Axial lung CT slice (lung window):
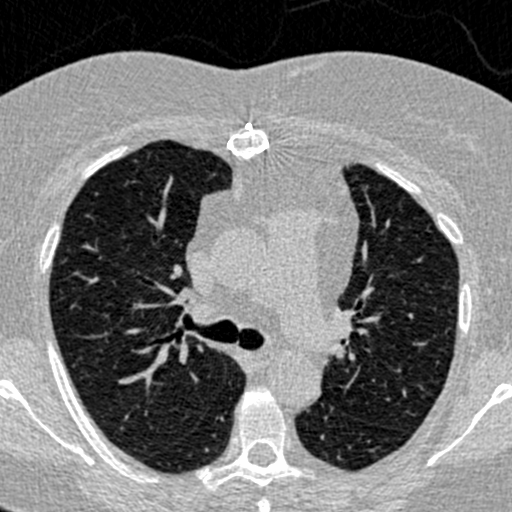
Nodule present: no